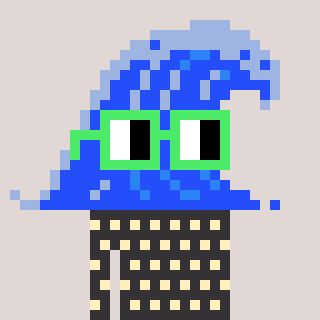
a pixel art character with square light green glasses, a wave-shaped head and a grayscale-colored body on a warm background